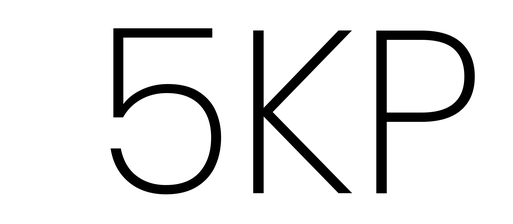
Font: Poppins-ExtraLight